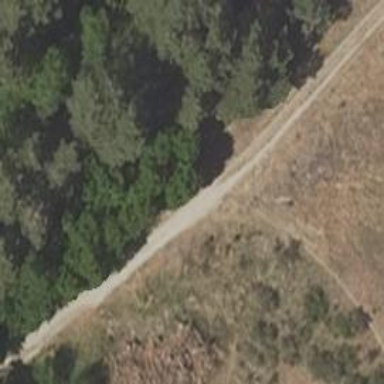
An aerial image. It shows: Path.